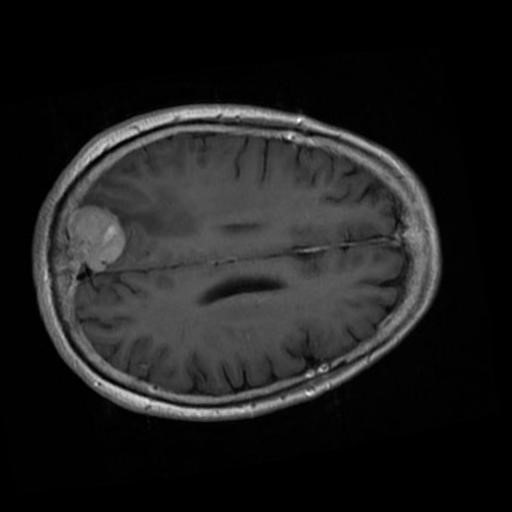
Label: brain_menin